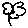
Label: flower